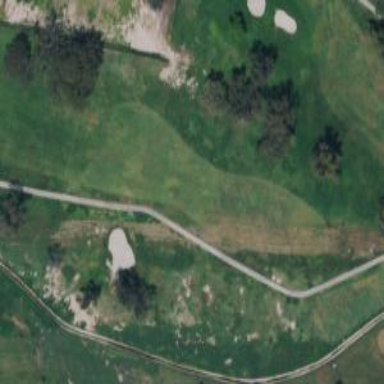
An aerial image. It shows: Footway road used also as golf cart path.